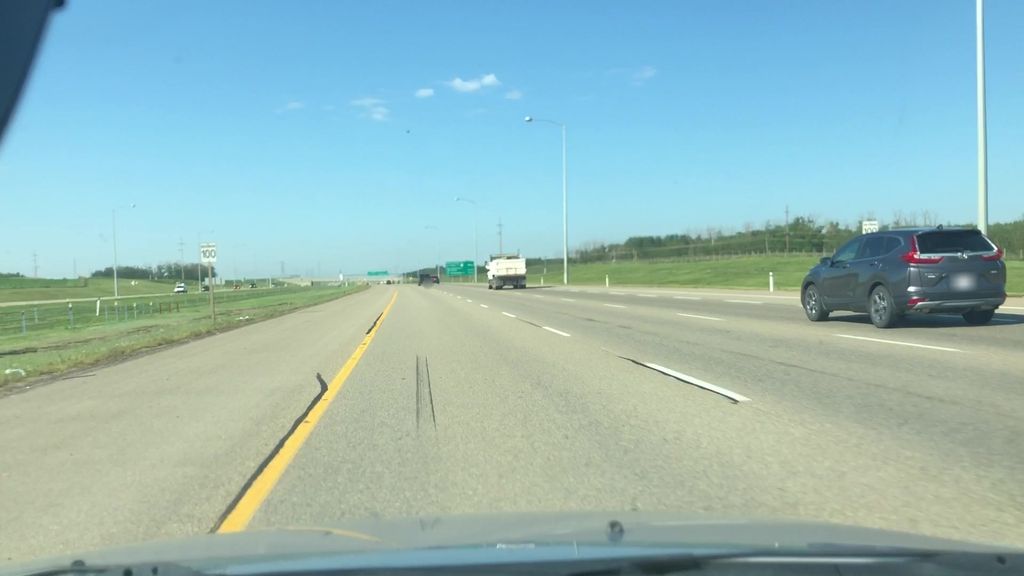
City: edmonton